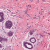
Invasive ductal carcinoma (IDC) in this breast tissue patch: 0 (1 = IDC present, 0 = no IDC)